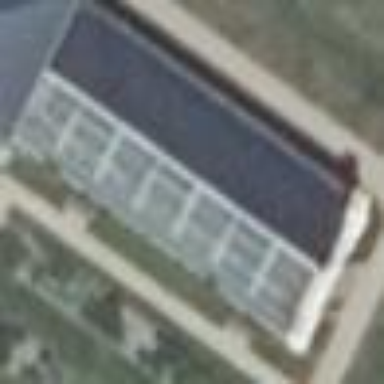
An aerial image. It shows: Building with gabled glass roof.